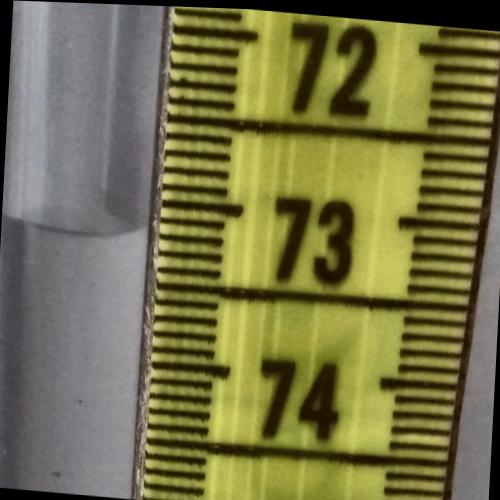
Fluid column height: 73.2 cm